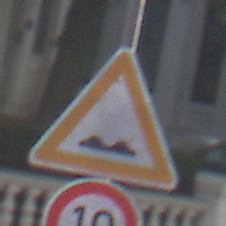
Verkehrszeichen: UnebeneFahrbahn
Zusatzzeichen unten: Geschwindigkeit10
Umgebung: Outdoor, Urban
Tageszeit: MorningAfternoon
Wetter: PartlyCloudy
Licht: Natural
Jahreszeit: NotSpecified
Kontrast: HighContrast